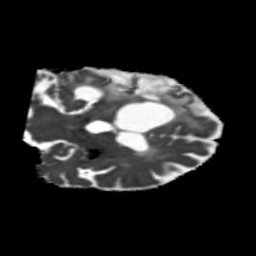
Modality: MD
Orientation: coronal
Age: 65
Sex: female
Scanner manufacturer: siemens
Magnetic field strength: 3 T
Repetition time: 5.25 s
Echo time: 0.08 s